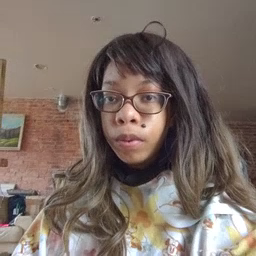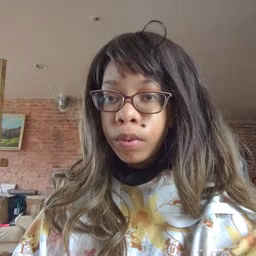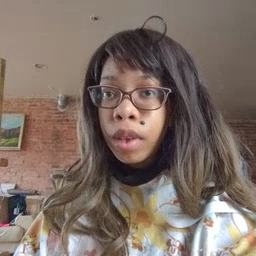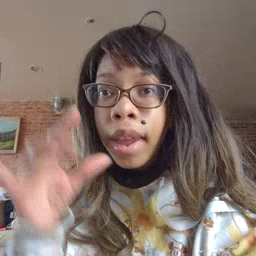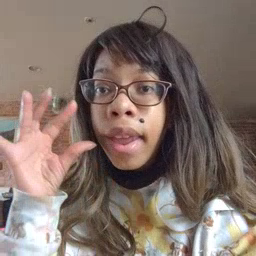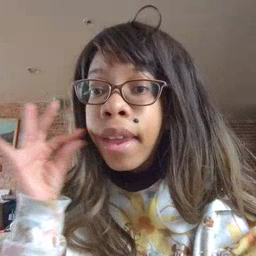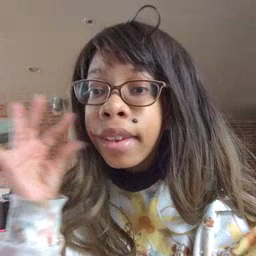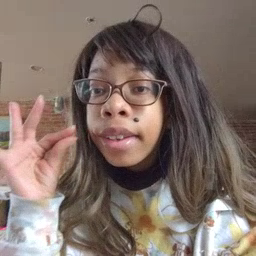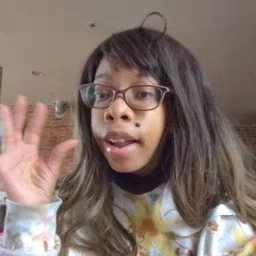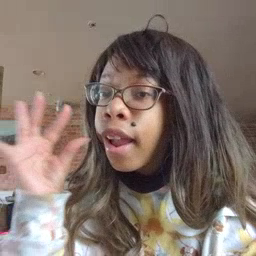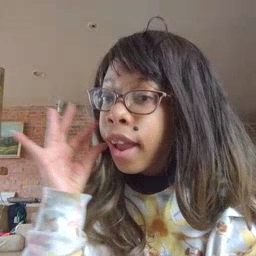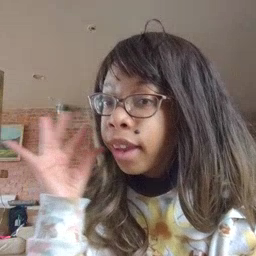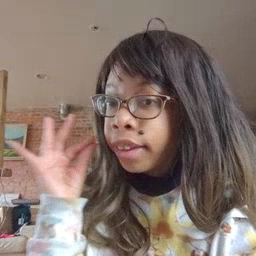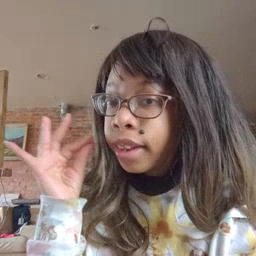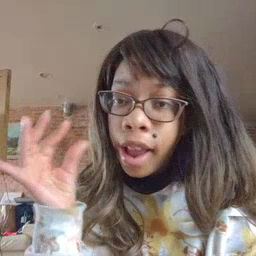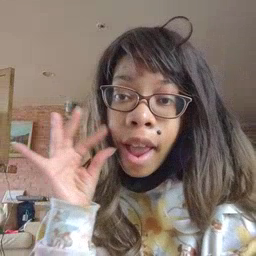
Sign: cat